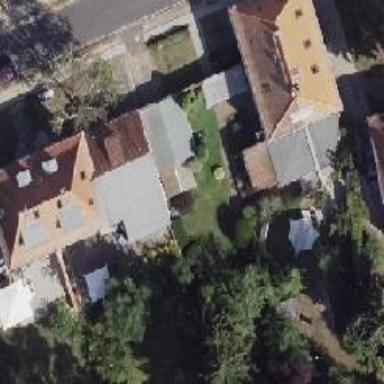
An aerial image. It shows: Semidetached house with hipped roof.